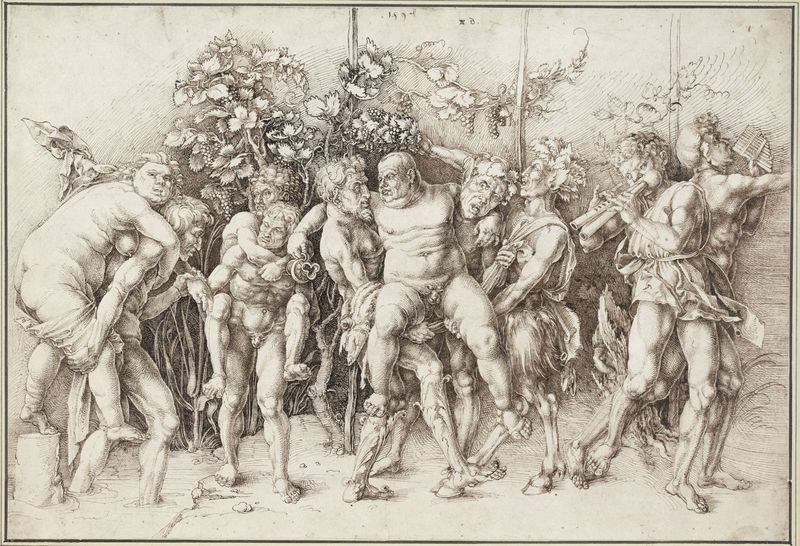
Titel: Bacchanal mit Silen
Künstler: Albrecht Dürer
Standort: Wien
Institution: Albertina, Wien
Schlagwörter: akt, blätter, kopf, laub, mann, nackt, wasser, frauen, menschen, see, ufer, brust, busen, frau, grau, männer, zeichnung, fest, alkohol, bart, betrunken, feier, feiern, gelage, rahmen, stein, tragen, gewand, haare, instrumente, musik, trauben, beine, huf, hufe, hintern, ernte, grafik, graphik, herbst, rand, wein, dick, muskeln, musizieren, bauch, fett, penis, stangen, moses, narr, druck, allegorie, orgie, flöte, weintrauben, antik, götter, bacchus, satyr, mythos, pan, weinlaub, gaukler, reben, weinstock, rebstock, blasen, panflöte, triumphzug, trunken, dionysos, weinreben, hoden, datiert, bachus, dionisos, dyonisos, huckepack, po, dyonysos, noe, nackte gestalten, dyonisien